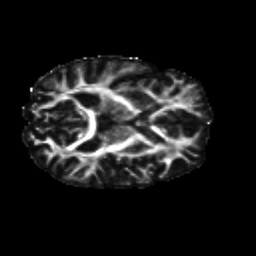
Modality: FA
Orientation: axial
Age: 25
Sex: male
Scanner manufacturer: siemens
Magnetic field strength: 3 T
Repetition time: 8.6 s
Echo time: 0.095 s